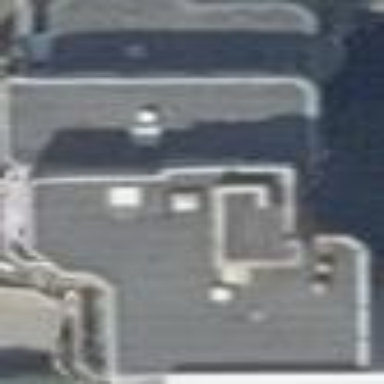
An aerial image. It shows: Apartment building with flat roof.